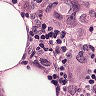
Metastatic tissue present: yes